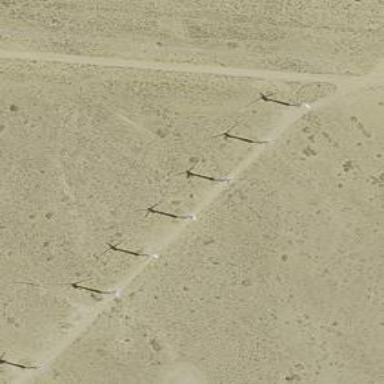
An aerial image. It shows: Wind turbine power generator.